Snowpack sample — Rabbit Ears Pass, Jackson County, Colorado, USA (12/17/25, 1:08 PM MST)
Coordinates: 40.387, -106.625
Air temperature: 34 °F
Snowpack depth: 46 cm
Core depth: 30 cm
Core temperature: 24.8 °F
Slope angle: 6°, slope face: 165°
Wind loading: medium
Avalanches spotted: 0
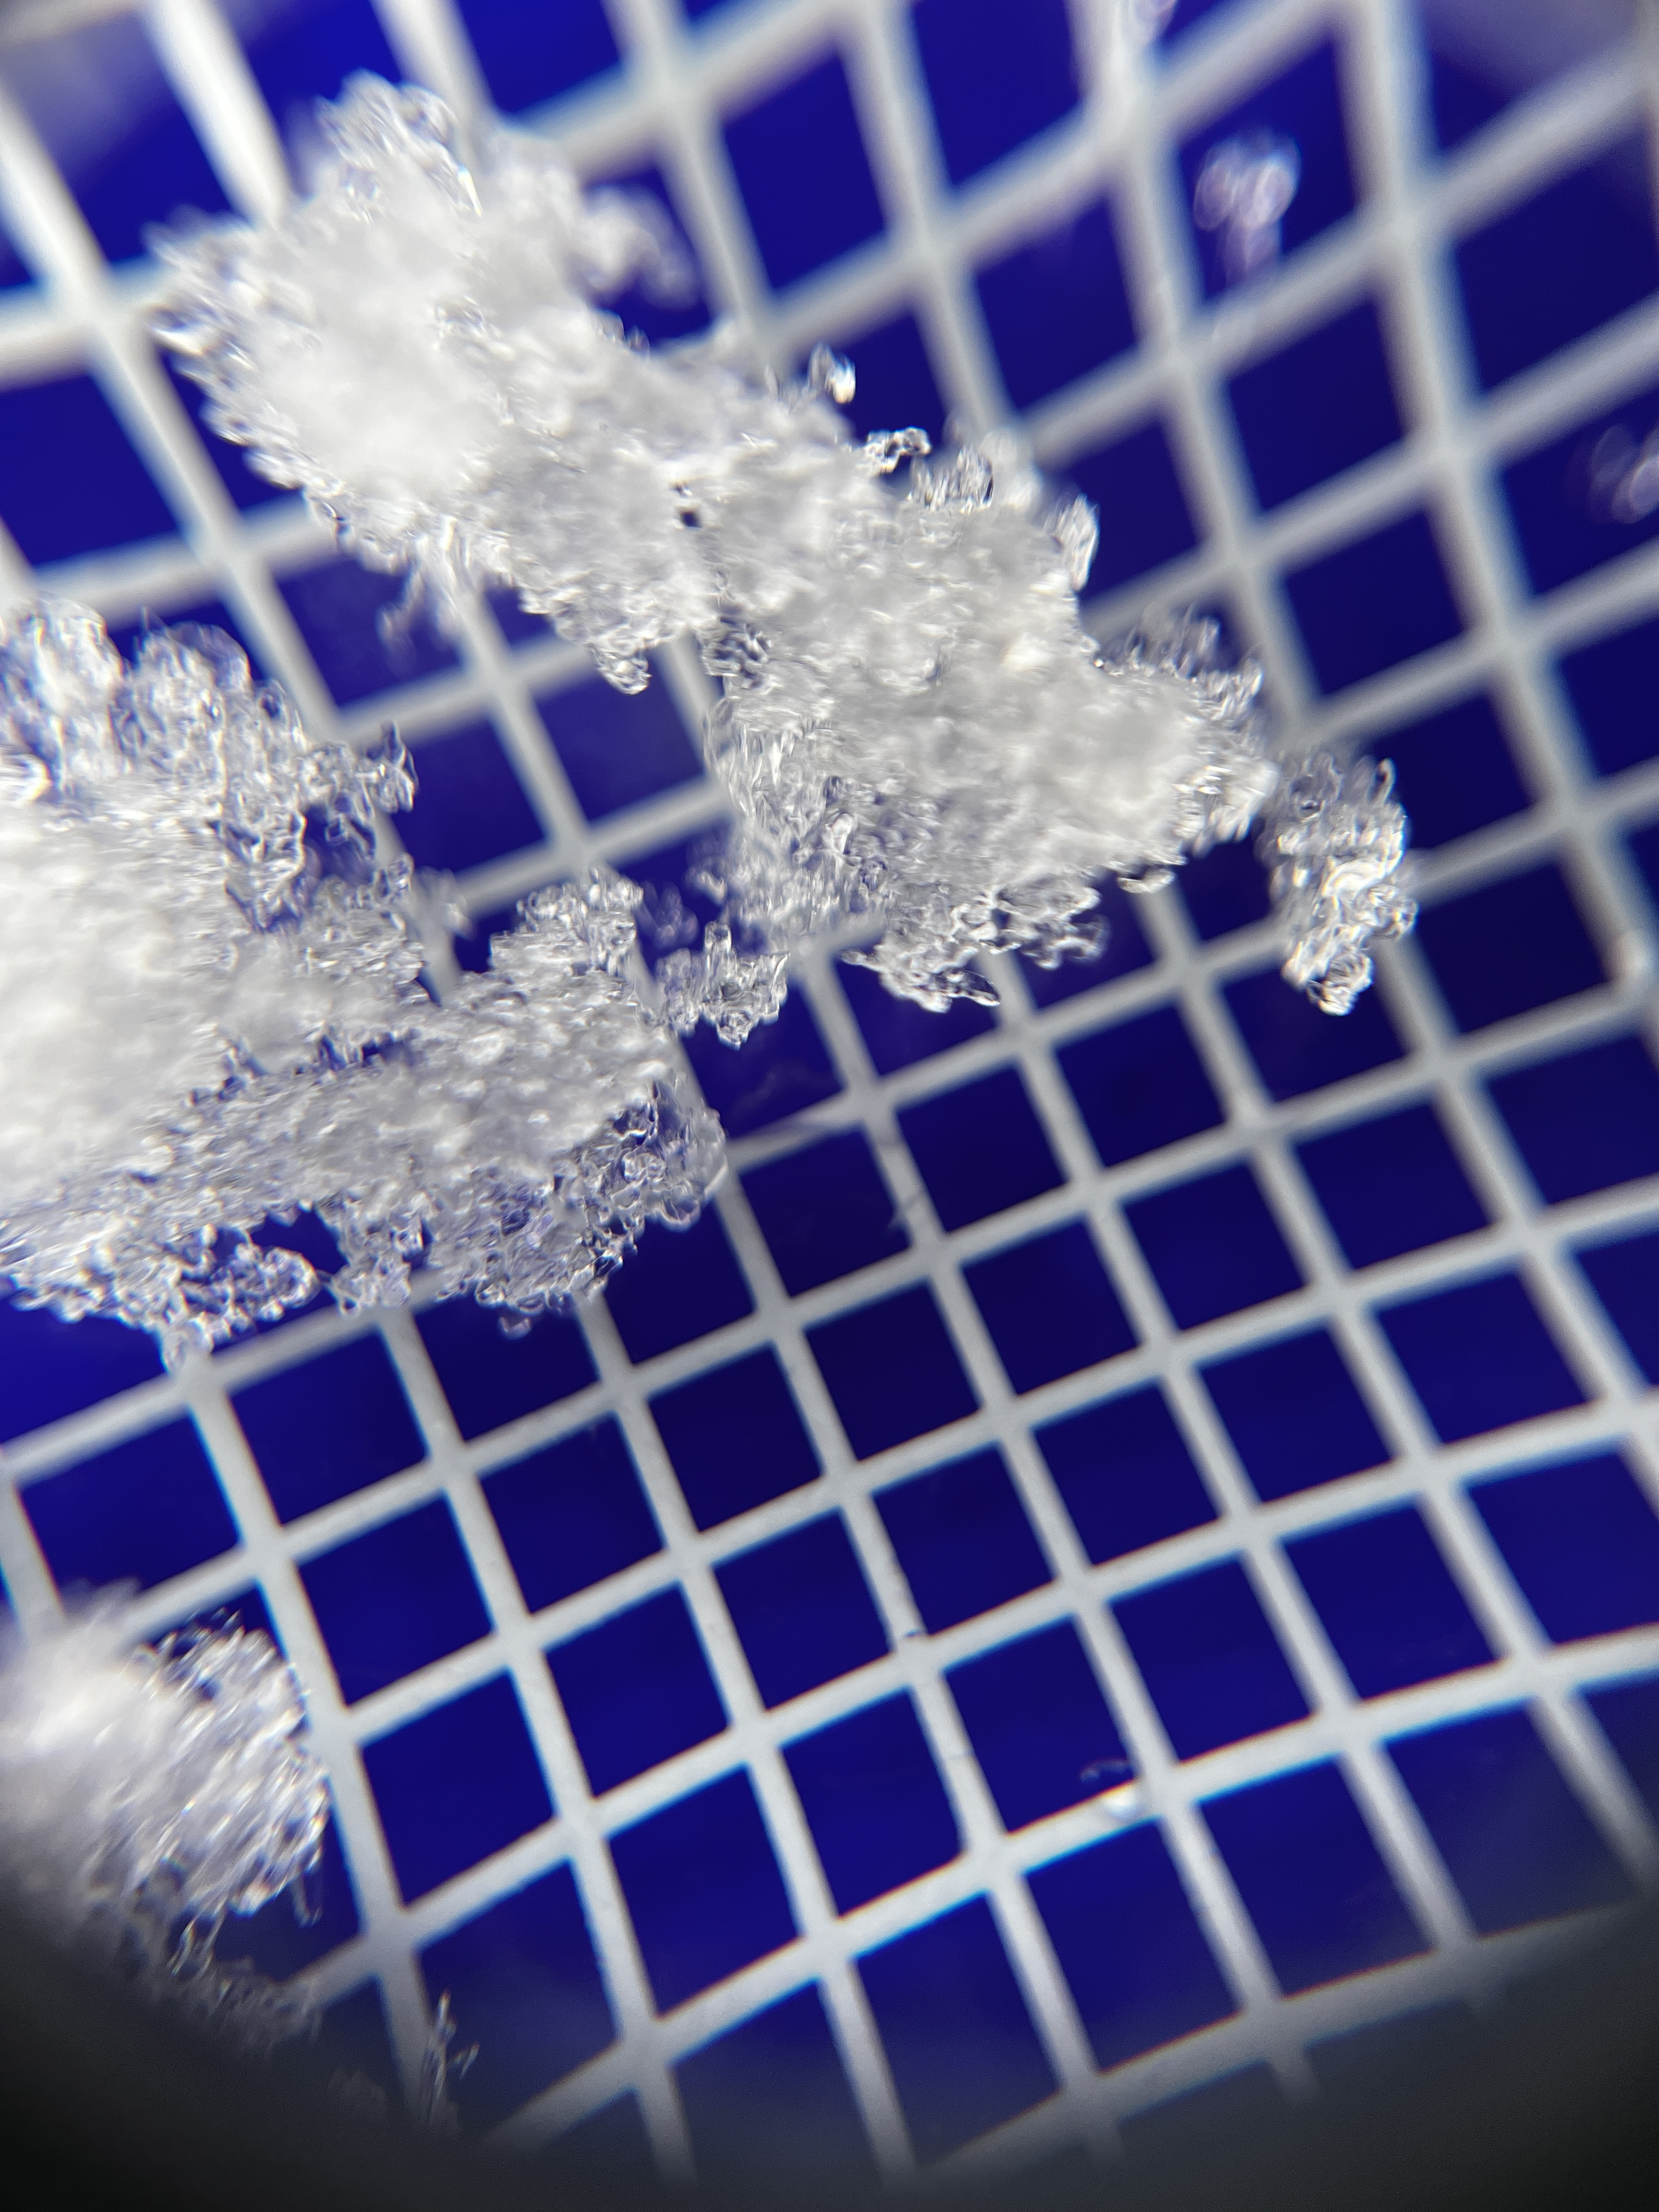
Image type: magnified_profile
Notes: No avalanches spotted nearby, although collected in a meadowy area with minimal risk on this face of the pass.